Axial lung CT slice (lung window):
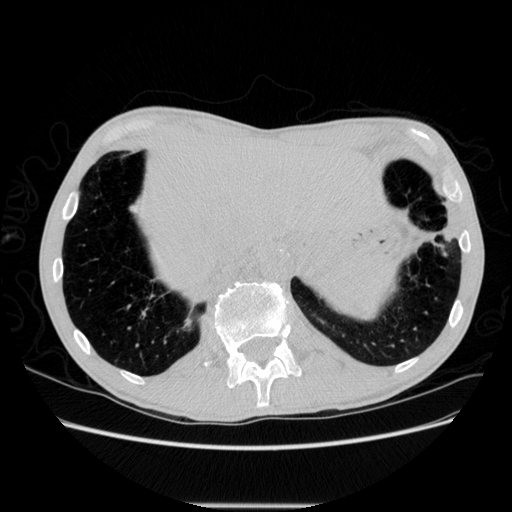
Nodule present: yes
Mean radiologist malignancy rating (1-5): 4